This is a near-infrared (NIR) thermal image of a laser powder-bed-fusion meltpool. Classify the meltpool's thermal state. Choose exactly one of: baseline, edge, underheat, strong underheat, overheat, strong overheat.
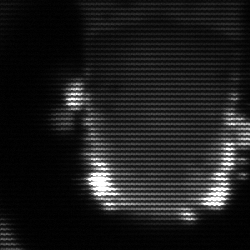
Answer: baseline